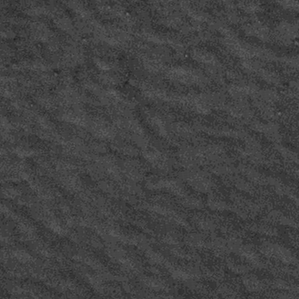
Label: frost